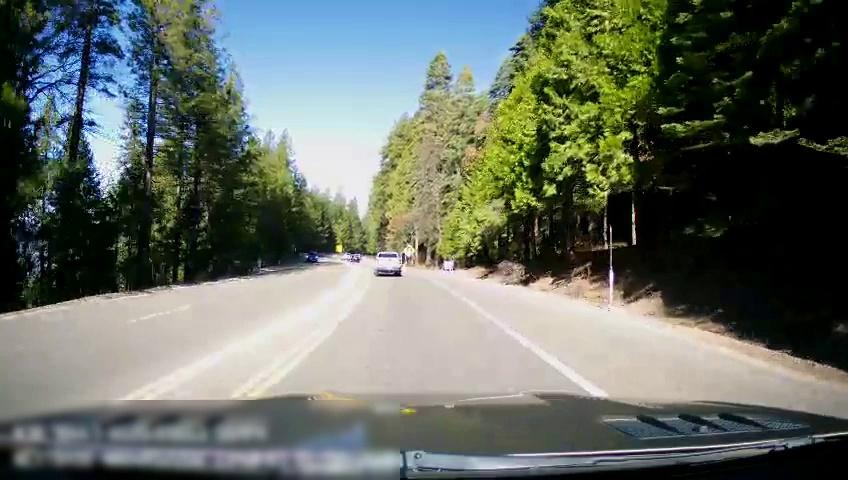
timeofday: Day
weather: Sunny
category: Drivable Space
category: Vehicles | Car
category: Vehicles | Truck
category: Lanes | Alternate Lane
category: Lanes | Current Lane
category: Lanes | Current Lane
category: Lanes | Opposite Lane
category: Traffic | Signs